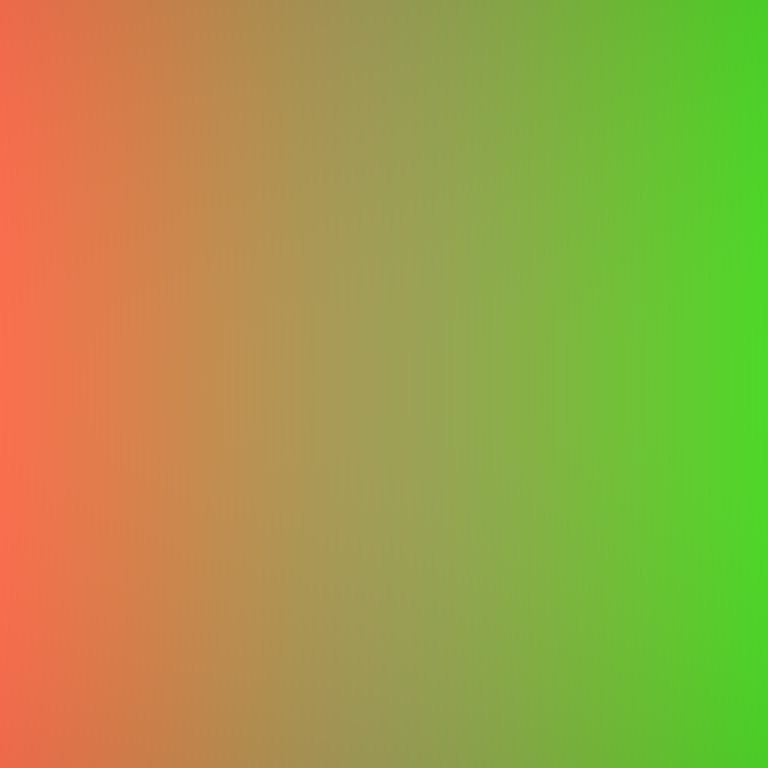
Abstract light effect, smooth gradient from warm orange to bright green, calm atmosphere, soft blend, no room, no furniture, no objects.